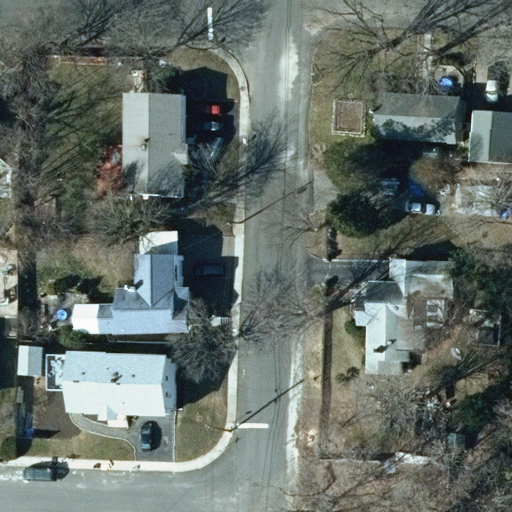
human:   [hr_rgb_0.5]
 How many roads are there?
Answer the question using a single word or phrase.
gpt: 3

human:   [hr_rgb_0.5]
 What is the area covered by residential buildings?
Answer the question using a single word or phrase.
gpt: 2220m2

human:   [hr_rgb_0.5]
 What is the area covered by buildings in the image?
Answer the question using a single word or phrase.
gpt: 2316m2

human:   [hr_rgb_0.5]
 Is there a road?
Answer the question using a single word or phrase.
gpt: yes

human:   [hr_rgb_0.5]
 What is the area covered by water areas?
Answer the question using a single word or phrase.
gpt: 0m2

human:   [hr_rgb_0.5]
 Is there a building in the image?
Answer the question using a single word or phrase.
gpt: yes

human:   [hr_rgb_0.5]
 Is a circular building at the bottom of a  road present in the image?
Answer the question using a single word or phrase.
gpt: no

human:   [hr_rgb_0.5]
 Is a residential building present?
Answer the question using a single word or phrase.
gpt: yes

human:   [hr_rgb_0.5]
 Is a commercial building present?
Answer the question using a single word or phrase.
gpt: no

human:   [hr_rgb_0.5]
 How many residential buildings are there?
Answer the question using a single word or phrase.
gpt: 7

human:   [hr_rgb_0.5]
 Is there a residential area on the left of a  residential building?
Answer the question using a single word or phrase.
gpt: yes

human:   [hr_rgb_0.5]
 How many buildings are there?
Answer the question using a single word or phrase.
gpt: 9

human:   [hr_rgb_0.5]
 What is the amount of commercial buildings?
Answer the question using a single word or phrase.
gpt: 0

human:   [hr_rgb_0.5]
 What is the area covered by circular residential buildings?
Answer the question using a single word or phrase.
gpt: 0m2

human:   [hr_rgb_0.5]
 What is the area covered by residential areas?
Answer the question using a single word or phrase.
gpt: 10637m2

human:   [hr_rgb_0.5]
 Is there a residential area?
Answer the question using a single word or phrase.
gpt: yes

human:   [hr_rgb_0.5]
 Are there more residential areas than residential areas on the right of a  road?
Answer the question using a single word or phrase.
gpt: yes

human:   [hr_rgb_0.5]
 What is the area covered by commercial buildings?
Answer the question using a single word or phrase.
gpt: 0m2

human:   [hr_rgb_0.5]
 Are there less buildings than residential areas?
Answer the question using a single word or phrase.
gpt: no

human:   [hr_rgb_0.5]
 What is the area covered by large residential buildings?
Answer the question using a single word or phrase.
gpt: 0m2

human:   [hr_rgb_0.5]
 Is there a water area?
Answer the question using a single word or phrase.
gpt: no

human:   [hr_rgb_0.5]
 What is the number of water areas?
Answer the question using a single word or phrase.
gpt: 0

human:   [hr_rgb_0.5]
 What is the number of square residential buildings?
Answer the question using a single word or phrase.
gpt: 0

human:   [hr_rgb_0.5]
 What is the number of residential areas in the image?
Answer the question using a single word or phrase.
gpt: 1

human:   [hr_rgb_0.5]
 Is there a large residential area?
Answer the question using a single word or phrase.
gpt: yes

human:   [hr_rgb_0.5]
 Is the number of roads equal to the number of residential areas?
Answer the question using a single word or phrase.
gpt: no

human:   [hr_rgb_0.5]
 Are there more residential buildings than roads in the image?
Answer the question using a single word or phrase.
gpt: yes

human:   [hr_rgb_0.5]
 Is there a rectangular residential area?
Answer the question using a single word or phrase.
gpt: yes

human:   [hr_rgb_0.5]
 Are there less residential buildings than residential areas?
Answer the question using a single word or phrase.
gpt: no

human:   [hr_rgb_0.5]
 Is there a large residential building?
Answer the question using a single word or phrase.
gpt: no

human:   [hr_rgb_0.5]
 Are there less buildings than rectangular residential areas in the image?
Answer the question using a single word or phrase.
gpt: no

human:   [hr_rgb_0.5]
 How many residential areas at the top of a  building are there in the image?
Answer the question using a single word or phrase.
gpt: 0

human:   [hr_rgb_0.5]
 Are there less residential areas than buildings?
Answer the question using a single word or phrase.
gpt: yes

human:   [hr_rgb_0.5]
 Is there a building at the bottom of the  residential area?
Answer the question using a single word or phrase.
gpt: no

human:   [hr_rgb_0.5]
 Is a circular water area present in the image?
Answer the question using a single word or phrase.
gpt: no

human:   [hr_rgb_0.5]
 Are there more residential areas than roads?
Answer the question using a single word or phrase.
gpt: no

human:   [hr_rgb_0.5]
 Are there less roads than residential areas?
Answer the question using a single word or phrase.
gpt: no

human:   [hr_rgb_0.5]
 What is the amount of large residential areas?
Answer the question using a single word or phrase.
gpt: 1

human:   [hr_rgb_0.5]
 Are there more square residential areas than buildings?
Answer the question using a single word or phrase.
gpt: no

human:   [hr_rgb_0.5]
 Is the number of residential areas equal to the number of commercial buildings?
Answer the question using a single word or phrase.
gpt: no

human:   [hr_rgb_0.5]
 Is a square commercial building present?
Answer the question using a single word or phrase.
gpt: no

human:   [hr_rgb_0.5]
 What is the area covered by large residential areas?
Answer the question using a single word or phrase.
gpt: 10637m2

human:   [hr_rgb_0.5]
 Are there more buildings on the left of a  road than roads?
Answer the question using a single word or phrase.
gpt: yes

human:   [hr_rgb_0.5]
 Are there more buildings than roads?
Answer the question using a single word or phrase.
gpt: yes

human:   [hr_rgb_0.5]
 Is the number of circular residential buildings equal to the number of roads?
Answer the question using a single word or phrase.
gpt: no

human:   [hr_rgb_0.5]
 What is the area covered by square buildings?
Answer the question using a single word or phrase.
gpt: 0m2

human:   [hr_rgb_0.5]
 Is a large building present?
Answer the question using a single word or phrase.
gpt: no

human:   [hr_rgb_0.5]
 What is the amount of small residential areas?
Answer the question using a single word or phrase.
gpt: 0

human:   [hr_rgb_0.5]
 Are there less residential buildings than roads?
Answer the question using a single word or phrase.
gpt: no

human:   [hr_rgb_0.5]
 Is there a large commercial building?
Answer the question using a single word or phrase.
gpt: no

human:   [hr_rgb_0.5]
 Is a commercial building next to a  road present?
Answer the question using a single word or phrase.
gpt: no

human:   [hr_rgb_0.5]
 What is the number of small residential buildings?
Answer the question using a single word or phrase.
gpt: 0

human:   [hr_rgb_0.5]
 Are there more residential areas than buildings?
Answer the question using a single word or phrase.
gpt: no

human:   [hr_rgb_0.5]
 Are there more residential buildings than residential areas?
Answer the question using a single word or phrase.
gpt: yes

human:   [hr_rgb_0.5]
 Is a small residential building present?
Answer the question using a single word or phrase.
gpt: no

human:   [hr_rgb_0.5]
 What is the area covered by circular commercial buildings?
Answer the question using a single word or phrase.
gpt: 0m2

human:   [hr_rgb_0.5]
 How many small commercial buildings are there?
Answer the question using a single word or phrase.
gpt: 0

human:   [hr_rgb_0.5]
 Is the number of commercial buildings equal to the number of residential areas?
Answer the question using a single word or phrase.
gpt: no

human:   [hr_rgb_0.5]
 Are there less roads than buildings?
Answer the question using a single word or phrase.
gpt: yes

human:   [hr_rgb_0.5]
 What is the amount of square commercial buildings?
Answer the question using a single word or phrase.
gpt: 0

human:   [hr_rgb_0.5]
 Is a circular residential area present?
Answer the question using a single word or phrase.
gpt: no

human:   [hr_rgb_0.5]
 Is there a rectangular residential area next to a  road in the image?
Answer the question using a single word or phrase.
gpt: yes

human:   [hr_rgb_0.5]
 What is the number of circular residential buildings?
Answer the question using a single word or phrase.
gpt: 0

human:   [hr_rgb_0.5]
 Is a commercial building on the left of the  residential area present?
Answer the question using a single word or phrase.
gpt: no